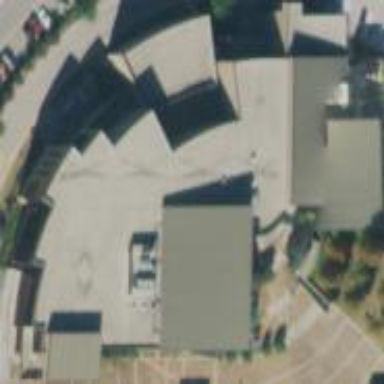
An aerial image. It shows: College building.